Question: I am writing a segment of C# code to get some data from mysql database. I have started with ready-made example but it gave me an error at 'rdr = cmd.ExecuteReader()'
A screen Shot of the thrown exception is shown below as well

'''
using System;
using MySql.Data.MySqlClient;
public class Program
{
static void Main()
{
string serverName = "192.168.0.012";
string port = "1234";
string db = "cust_db";
string userID = "root";
string password = "pass";
string cs = "Server=" + serverName + ";Port=" + port + ";Database=" + db + ";Uid=" + userID + ";password=" + password;
MySqlConnection conn = null;
MySqlDataReader rdr = null;
try
{
conn = new MySqlConnection(cs);
conn.Open();
string stm = "SELECT * FROM cust_tb";
MySqlCommand cmd = new MySqlCommand(stm, conn);
rdr = cmd.ExecuteReader();
while (rdr.Read())
{
Console.WriteLine(rdr.GetInt32(0) + ": "
+ rdr.GetString(1));
}
} catch (MySqlException ex)
{
Console.WriteLine("Error: {0}", ex.ToString());
} finally
{
if (rdr != null)
{
rdr.Close();
}
if (conn != null)
{
conn.Close();
}
}
}
}
at MySql.Data.MySqlClient.CharSetMap.GetChararcterSet(DBVersion version, String CharSetName)
at MySql.Data.MySqlClient.NativeDriver.GetFieldMetaData41()
at MySql.Data.MySqlClient.NativeDriver.GetFieldMetaData()
at MySql.Data.MySqlClient.NativeDriver.ReadColumnMetadata(Int32 count)
at MySql.Data.MySqlClient.MySqlDataReader.NextResult()
at MySql.Data.MySqlClient.MySqlCommand.ExecuteReader(CommandBehavior behavior)
at MySql.Data.MySqlClient.MySqlCommand.ExecuteReader()
at Program.Main() in c:\Users\omran.alhammadi\Desktop\csMysqlConnection\csMysqlConnection\Program.cs:line 28
at System.AppDomain._nExecuteAssembly(RuntimeAssembly assembly, String[] args)
at System.AppDomain.ExecuteAssembly(String assemblyFile, Evidence assemblySecurity, String[] args)
at Microsoft.VisualStudio.HostingProcess.HostProc.RunUsersAssembly()
at System.Threading.ThreadHelper.ThreadStart_Context(Object state)
at System.Threading.ExecutionContext.RunInternal(ExecutionContext executionContext, ContextCallback callback, Object state, Boolean preserveSyncCtx)
at System.Threading.ExecutionContext.Run(ExecutionContext executionContext, ContextCallback callback, Object state, Boolean preserveSyncCtx)
at System.Threading.ExecutionContext.Run(ExecutionContext executionContext, ContextCallback callback, Object state)
at System.Threading.ThreadHelper.ThreadStart()</StackTrace><ExceptionString>System.Collections.Generic.KeyNotFoundException: The given key was not present in the dictionary.
at System.Collections.Generic.Dictionary'2.get_Item(TKey key)
at MySql.Data.MySqlClient.CharSetMap.GetChararcterSet(DBVersion version, String CharSetName)
at MySql.Data.MySqlClient.NativeDriver.GetFieldMetaData41()
at MySql.Data.MySqlClient.NativeDriver.GetFieldMetaData()
at MySql.Data.MySqlClient.NativeDriver.ReadColumnMetadata(Int32 count)
at MySql.Data.MySqlClient.MySqlDataReader.NextResult()
at MySql.Data.MySqlClient.MySqlCommand.ExecuteReader(CommandBehavior behavior)
at MySql.Data.MySqlClient.MySqlCommand.ExecuteReader()
at Program.Main() in c:\Users\omran.alhammadi\Desktop\csMysqlConnection\csMysqlConnection\Program.cs:line 28
at System.AppDomain._nExecuteAssembly(RuntimeAssembly assembly, String[] args)
at System.AppDomain.ExecuteAssembly(String assemblyFile, Evidence assemblySecurity, String[] args)
at Microsoft.VisualStudio.HostingProcess.HostProc.RunUsersAssembly()
at System.Threading.ThreadHelper.ThreadStart_Context(Object state)
at System.Threading.ExecutionContext.RunInternal(ExecutionContext executionContext, ContextCallback callback, Object state, Boolean preserveSyncCtx)
at System.Threading.ExecutionContext.Run(ExecutionContext executionContext, ContextCallback callback, Object state, Boolean preserveSyncCtx)
at System.Threading.ExecutionContext.Run(ExecutionContext executionContext, ContextCallback callback, Object state)
at System.Threading.ThreadHelper.ThreadStart()</ExceptionString></Exception></TraceRecord>
An unhandled exception of type 'System.Collections.Generic.KeyNotFoundException' occurred in mscorlib.dll
Additional information: The given key was not present in the dictionary.
The program '[17084] csMysqlConnection.vshost.exe: Managed (v4.0.30319)' has exited with code -1 (0xffffffff).
'''
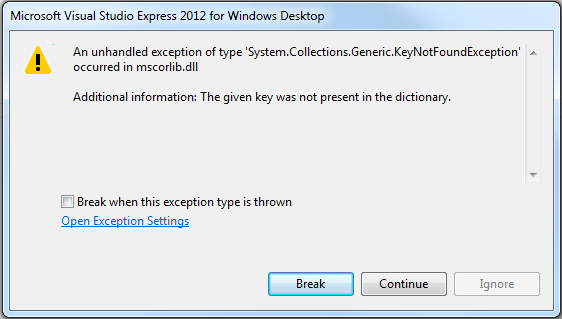
Answer: I've been having this problem and I did some research. After a while, I just fixed this problem.
My problem was the database table encoding. I had 'utf32_unicode_ci', and I changed it to 'utf8_unicode_ci'. It works perfectly now.
Hope you have some luck on it.